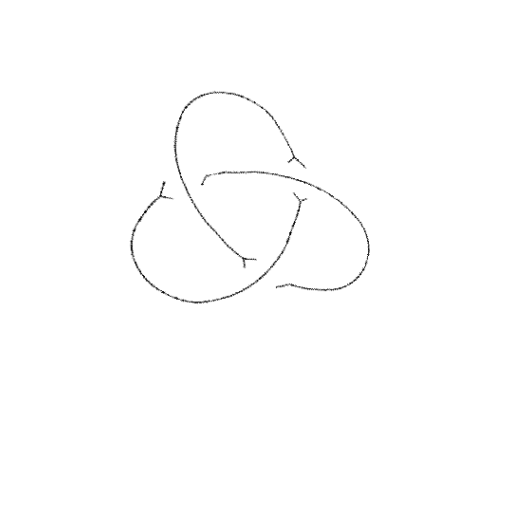
Crossing number: 3